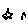
Label: star